Current action and preconditions to check: path_clear

Your task: For each precondition in the list above, predict whether it will hold at this action.

Consider the current scene as observed from the mobile robot's camera, and analyze the predicted future states of all dynamic agents (e.g., people, animals, vehicles, or any moving entities) within the NEXT SECOND.

IMPORTANT: Only answer "very likely" if you are absolutely certain—based on strong, clear evidence—that a dynamic agent will violate the precondition in the predicted future state. Do NOT answer "very likely" for unlikely, ambiguous, or low-probability risks.

Ask yourself for each precondition: Is there a high probability, with clear and convincing evidence, that the predicted future states of any dynamic agent will interfere with the predicted future state of the currently executing action within the NEXT SECOND, causing that precondition to fail?

Assess the risk level based on these predictions. Use "likely" or "very likely" if motions create a clear risk of interference.

Use "neutral" or "improbable" if agents are nearby but their predicted paths are clearly diverging or non-conflicting.

Failure Risk Categories: "very improbable", "improbable", "neutral", "likely", "very likely"

Answer Format: Output ONLY the probability_of_failure value from these categories: "very improbable", "improbable", "neutral", "likely", "very likely"

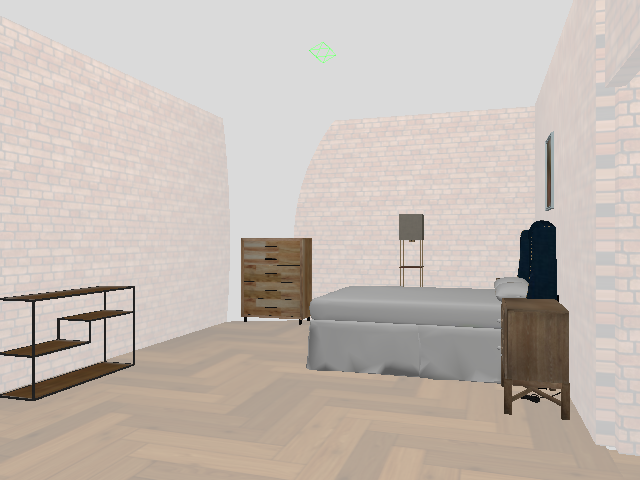

Answer: very improbable